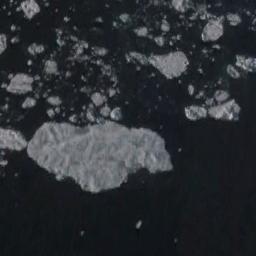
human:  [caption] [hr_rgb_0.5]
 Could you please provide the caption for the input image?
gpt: There are sea ice of different sizes .

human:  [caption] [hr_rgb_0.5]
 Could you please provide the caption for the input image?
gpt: There is a big ice and many small ice on the dark green sea .

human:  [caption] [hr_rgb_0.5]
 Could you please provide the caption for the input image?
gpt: A large piece of ice and many small pieces of ice scattered on the deep blue sea .

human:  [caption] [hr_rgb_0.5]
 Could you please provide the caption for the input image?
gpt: A large piece of sea ice and a lot of small pieces of sea ice float in the deep blue sea .

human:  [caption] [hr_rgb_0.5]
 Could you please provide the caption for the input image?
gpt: There are some pieces of sea ice .